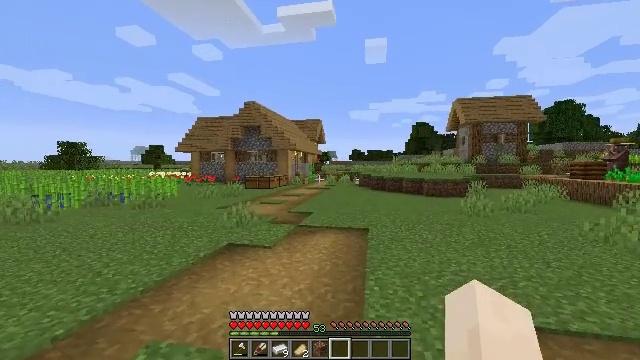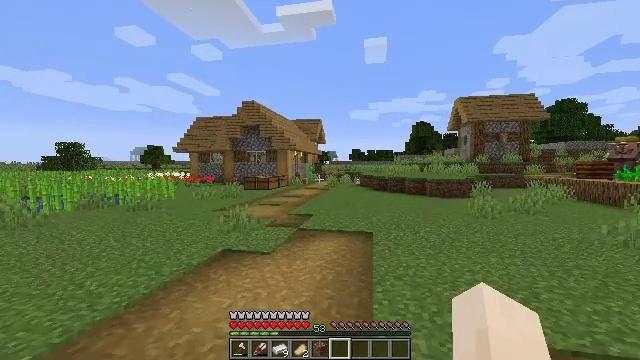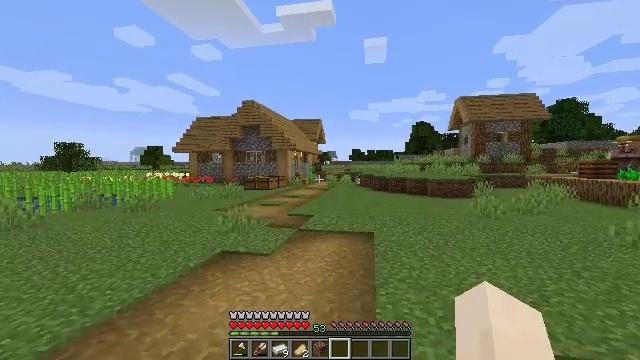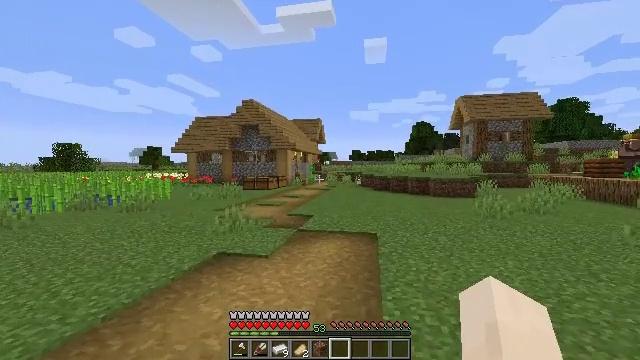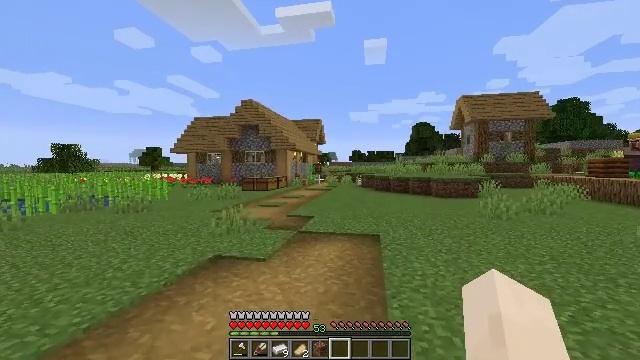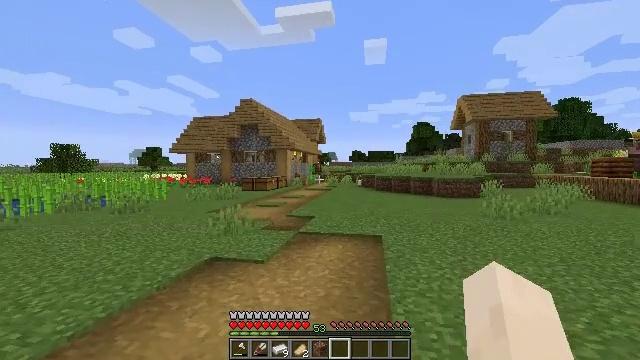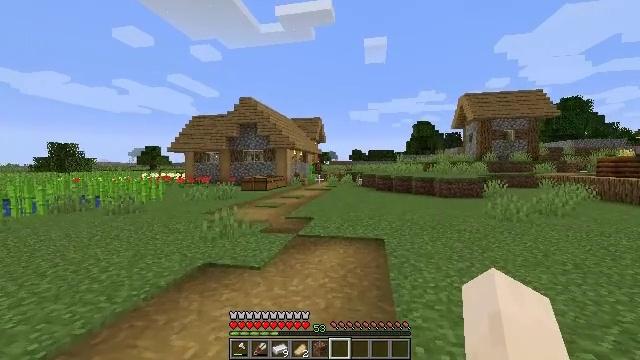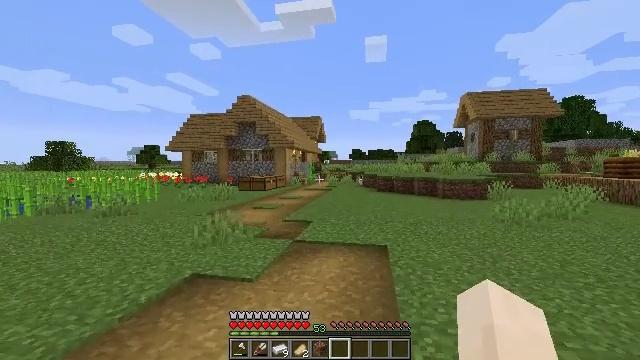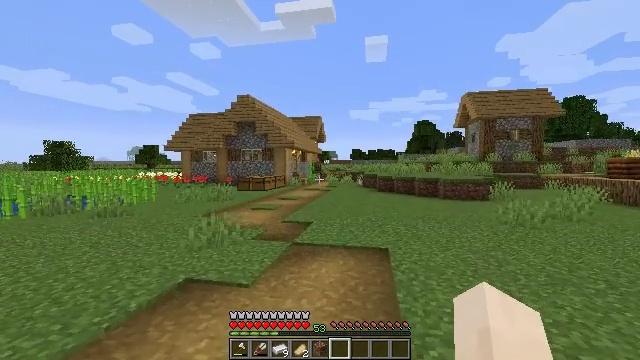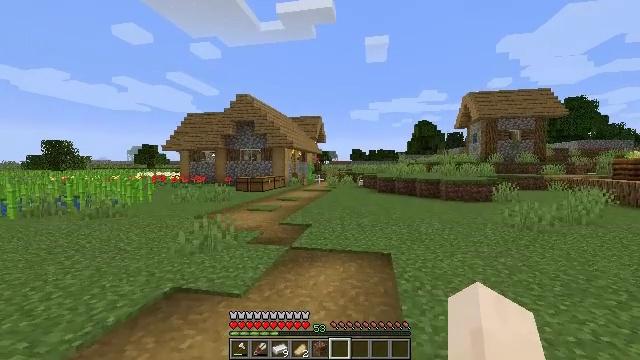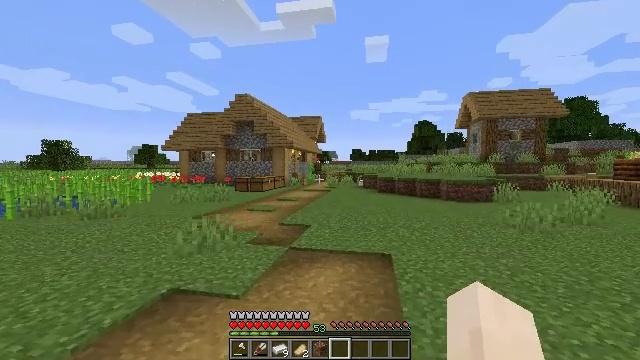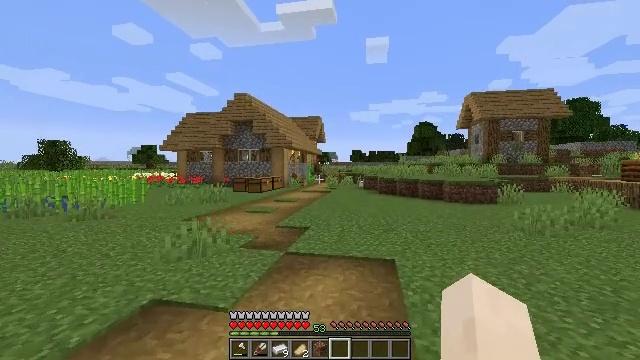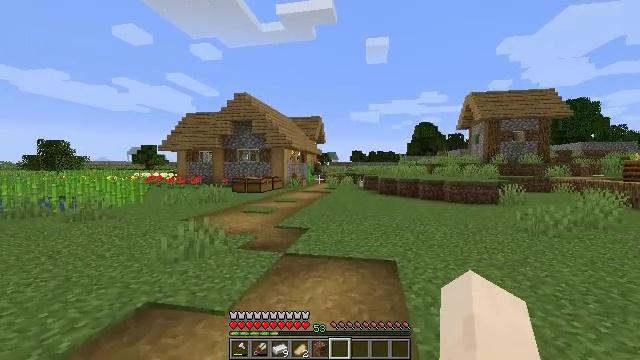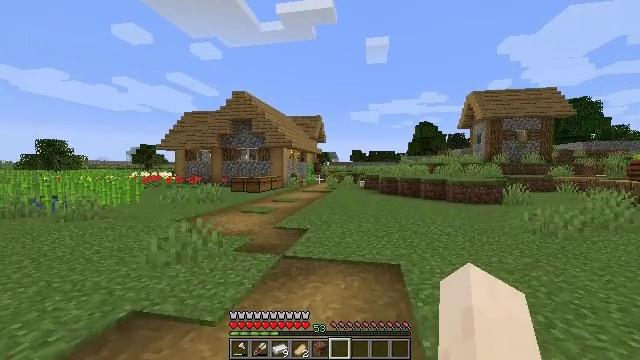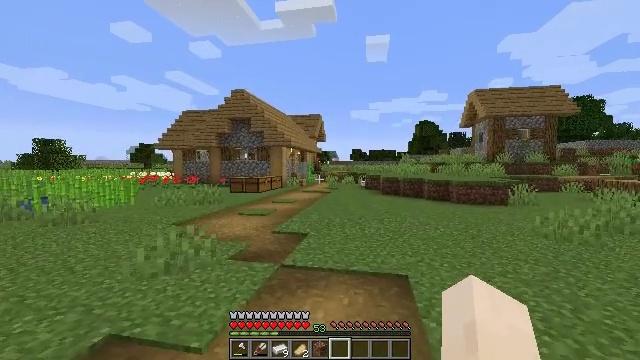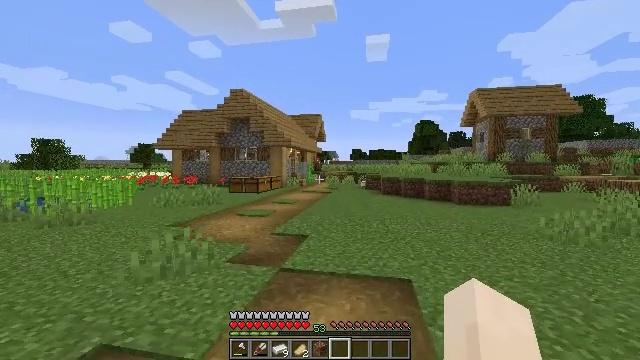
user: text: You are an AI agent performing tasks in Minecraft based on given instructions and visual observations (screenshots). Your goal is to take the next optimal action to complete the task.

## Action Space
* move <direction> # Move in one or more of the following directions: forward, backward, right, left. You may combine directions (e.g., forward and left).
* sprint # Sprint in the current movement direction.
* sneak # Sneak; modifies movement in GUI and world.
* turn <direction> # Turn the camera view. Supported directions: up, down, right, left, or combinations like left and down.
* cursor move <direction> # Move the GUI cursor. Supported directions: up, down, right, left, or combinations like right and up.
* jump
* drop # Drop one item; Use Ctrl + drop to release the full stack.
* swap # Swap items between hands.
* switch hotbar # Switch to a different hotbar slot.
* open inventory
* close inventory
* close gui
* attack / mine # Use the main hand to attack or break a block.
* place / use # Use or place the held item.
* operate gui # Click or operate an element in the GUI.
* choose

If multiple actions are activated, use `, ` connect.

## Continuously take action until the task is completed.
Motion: motion action
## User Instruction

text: Craft the crossbow using sticks, iron, string, and a tripwire hook.
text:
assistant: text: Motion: move forward
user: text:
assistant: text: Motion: move forward
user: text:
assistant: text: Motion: move forward
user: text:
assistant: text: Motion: move forward
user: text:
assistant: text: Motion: move forward
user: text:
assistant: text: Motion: move forward
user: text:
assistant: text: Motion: move forward
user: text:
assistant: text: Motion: move forward
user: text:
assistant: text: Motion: move forward
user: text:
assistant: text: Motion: move forward
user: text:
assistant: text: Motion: move forward
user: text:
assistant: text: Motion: move forward
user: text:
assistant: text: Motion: move forward
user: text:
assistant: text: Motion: move forward
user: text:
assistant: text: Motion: move forward
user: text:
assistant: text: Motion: move forward
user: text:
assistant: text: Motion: move forward
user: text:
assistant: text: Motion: move forward
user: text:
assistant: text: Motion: move forward
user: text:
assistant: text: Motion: move forward
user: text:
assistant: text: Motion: move forward
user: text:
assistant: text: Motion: move forward
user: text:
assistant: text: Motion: move forward
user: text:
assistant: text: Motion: move forward
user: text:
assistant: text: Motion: move forward
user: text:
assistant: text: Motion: move forward
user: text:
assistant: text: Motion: move forward
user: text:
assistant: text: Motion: move forward
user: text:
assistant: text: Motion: move forward
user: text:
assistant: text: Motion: move forward